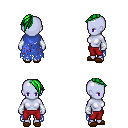
a pixel art fantasy rpg character, female body template, dark elf, purple skin, blue tattered cape, red pants, green long mohawk hairstyle, white cloth bracers, brown slippers, four views (front, back, left, right), 2x2 character sprite sheet, small pixel art, hard edges, no anti-aliasing